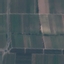
Land use / land cover class: PermanentCrop